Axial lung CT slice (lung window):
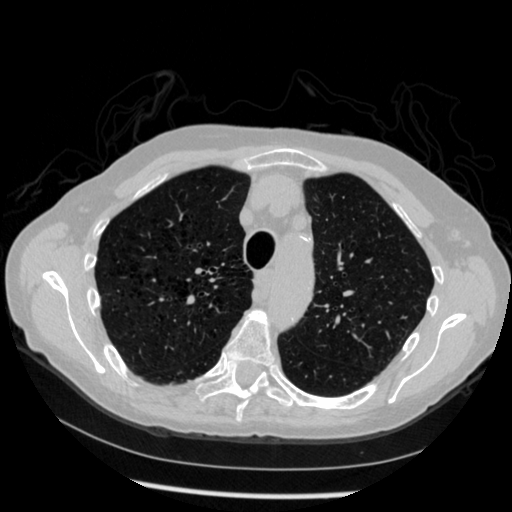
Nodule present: no